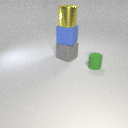
large blue rubber cube above large gray rubber cube